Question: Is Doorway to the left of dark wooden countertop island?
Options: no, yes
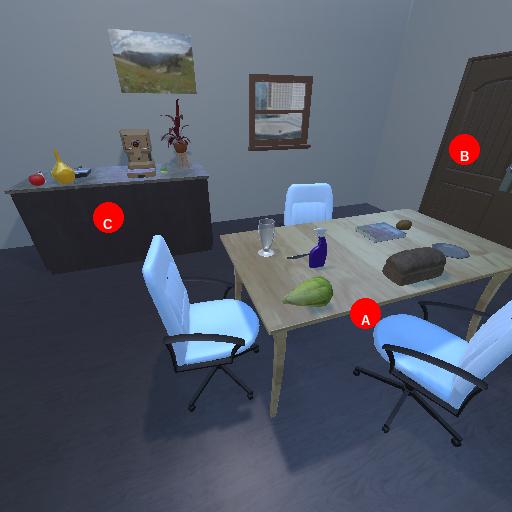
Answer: no